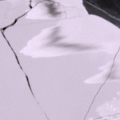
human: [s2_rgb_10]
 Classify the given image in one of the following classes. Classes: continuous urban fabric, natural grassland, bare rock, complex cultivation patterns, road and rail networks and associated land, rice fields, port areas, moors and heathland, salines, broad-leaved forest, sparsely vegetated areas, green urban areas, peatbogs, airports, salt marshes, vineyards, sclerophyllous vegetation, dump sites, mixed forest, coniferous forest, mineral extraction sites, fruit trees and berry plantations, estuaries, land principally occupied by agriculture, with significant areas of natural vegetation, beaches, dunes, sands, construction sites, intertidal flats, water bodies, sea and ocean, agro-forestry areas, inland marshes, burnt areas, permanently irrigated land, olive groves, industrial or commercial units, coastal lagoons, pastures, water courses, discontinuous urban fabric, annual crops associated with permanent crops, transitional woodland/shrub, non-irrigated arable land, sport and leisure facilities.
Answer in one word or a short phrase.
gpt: sea and ocean